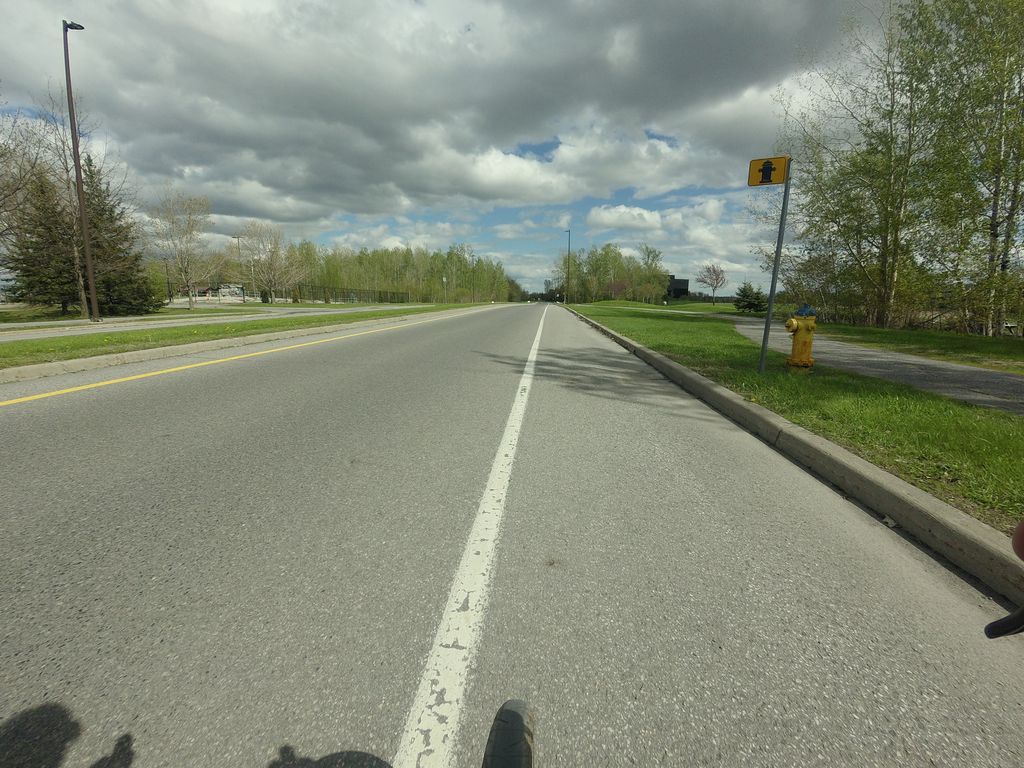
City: ottawa-gatineau